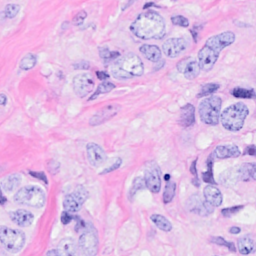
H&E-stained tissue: Breast